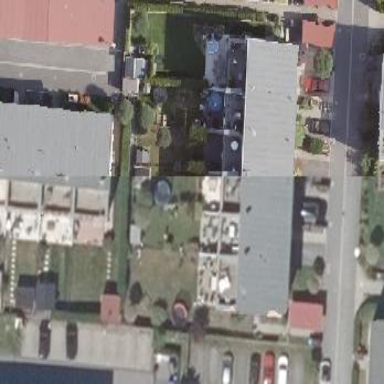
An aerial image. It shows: Garden that is leisure land.